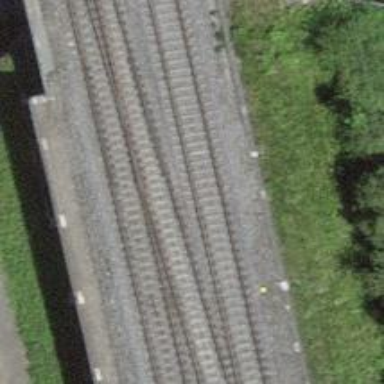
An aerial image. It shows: Single railway track with electrified contact line.